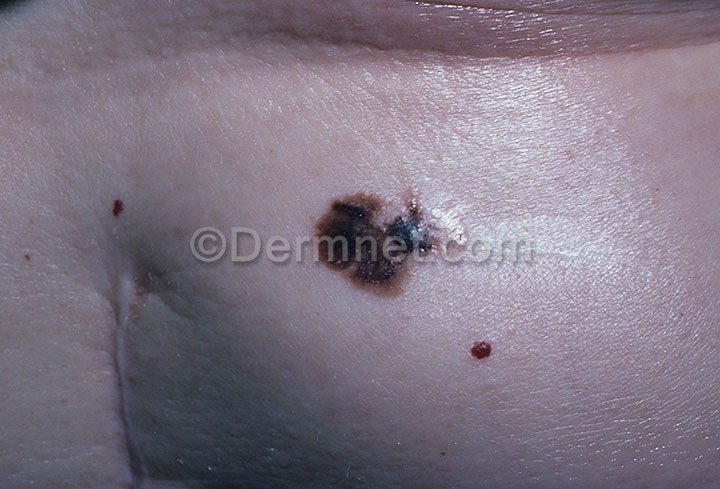
Disease: Melanoma Skin Cancer Nevi and Moles